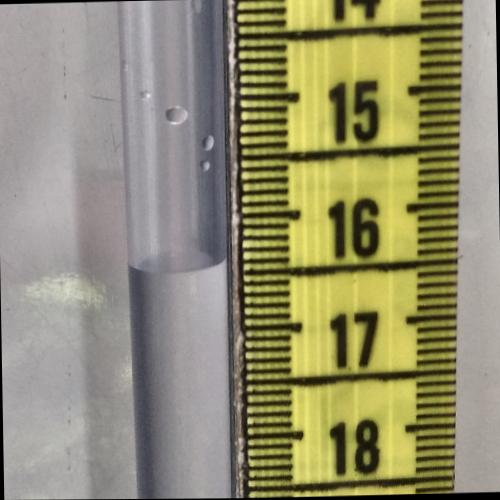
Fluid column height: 16.4 cm